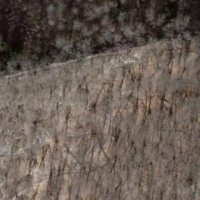
EUNIS habitat code: 41
Species observed at this site:
Lathyrus vernus
Cardamine hirsuta
Campanula rapunculus